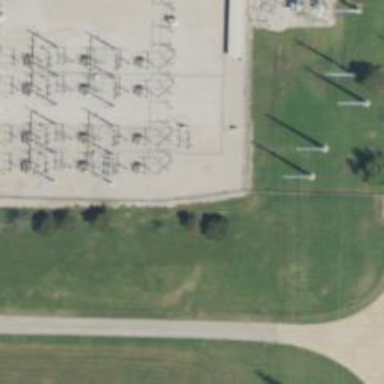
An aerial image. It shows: Switch for power supply.